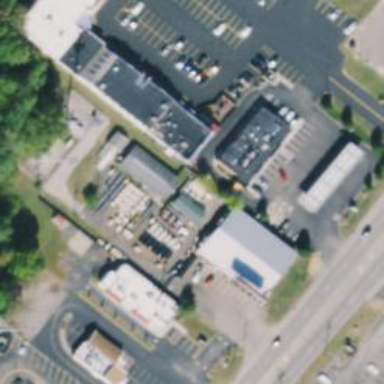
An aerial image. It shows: Convenience shop.